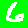
Digit: 6